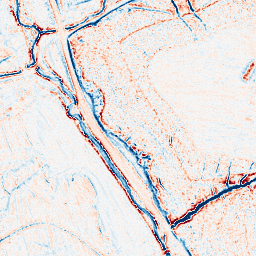
Category: edge_preserving
Decomposition family: anisotropic_diffusion
Decomposition parameters: iterations: 20
kappa: 100
gamma: 0.05
Upsampling method: linear_exact
Upsampling parameters: scale: 4
Upsampling scale: 4